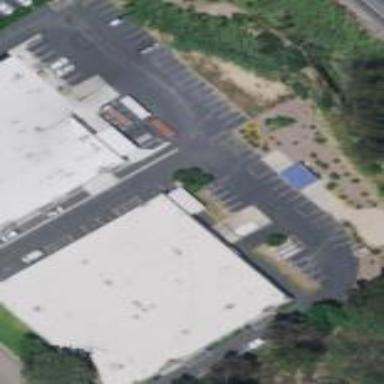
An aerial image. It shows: Industrial building.